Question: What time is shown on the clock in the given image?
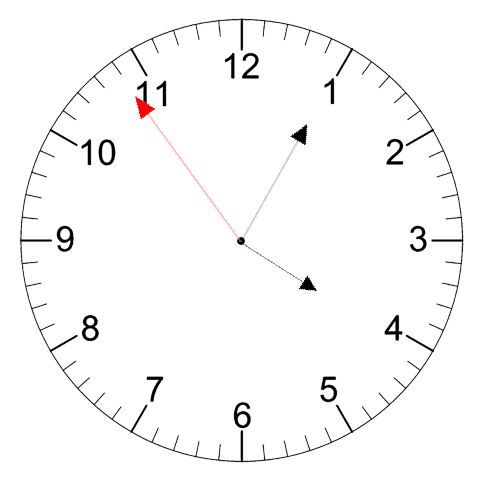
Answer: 04:04:54